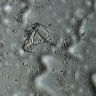
Metastatic tissue present: no